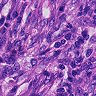
Metastatic tissue present: yes